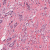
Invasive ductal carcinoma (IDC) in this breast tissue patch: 1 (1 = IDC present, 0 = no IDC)